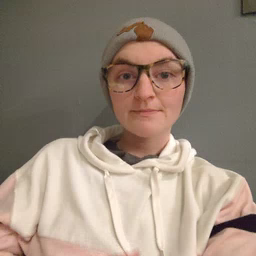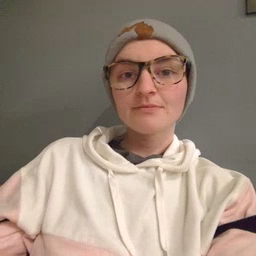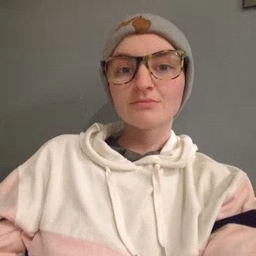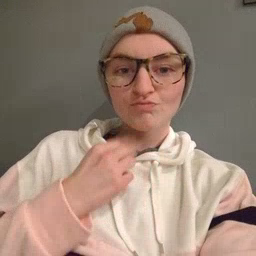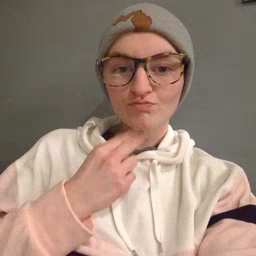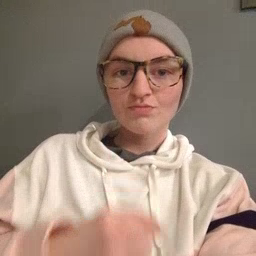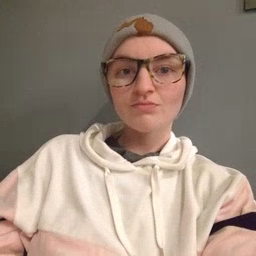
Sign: cute